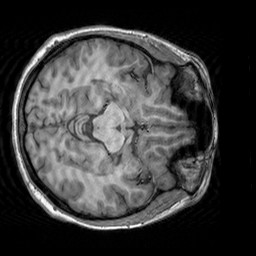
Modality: T1w
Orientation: axial
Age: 25
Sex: female
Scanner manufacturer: siemens
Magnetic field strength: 3 T
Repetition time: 2.3 s
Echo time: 0.00303 s